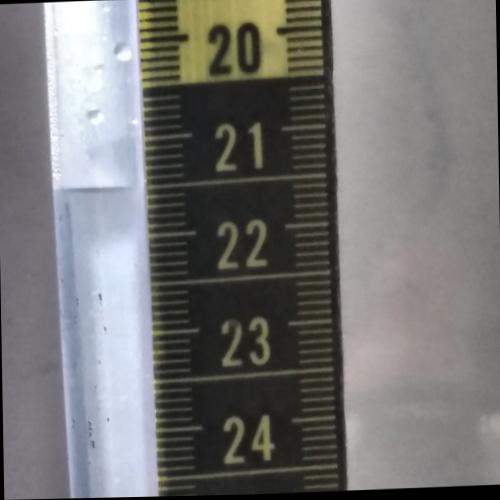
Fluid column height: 21.5 cm